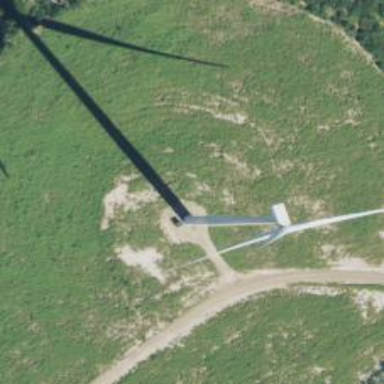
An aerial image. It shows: Wind generator powered by horizontal-axis wind turbine.